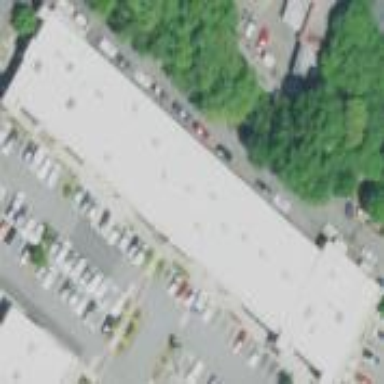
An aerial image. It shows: Retail building.